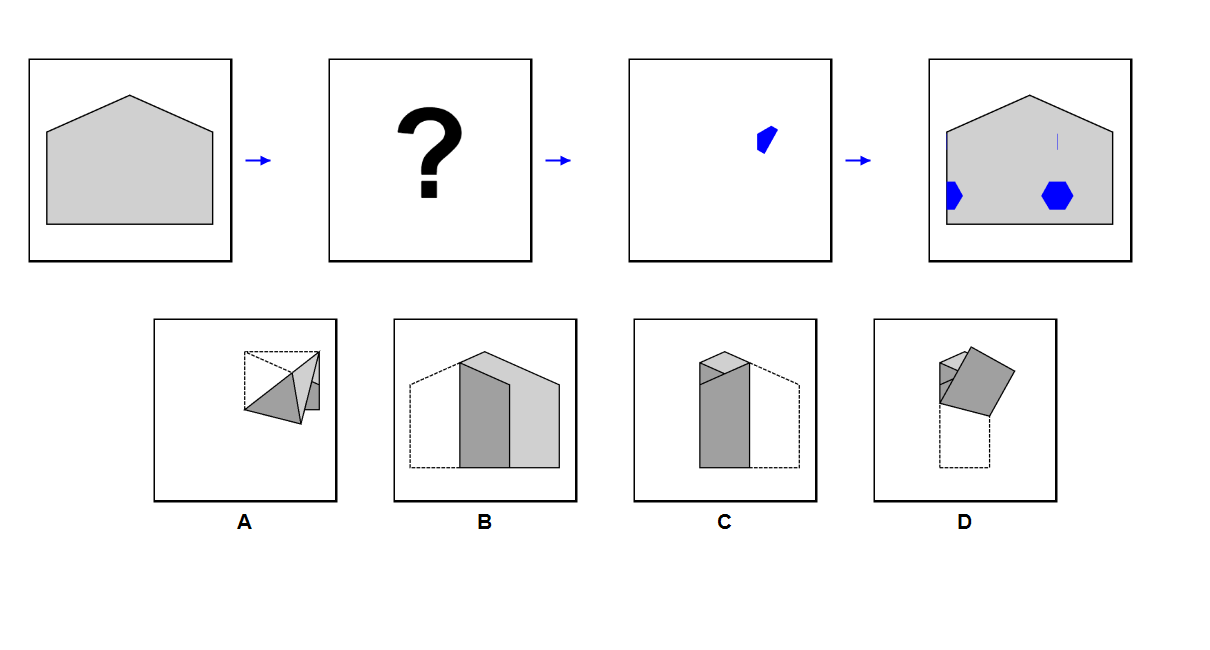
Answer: A